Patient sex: M
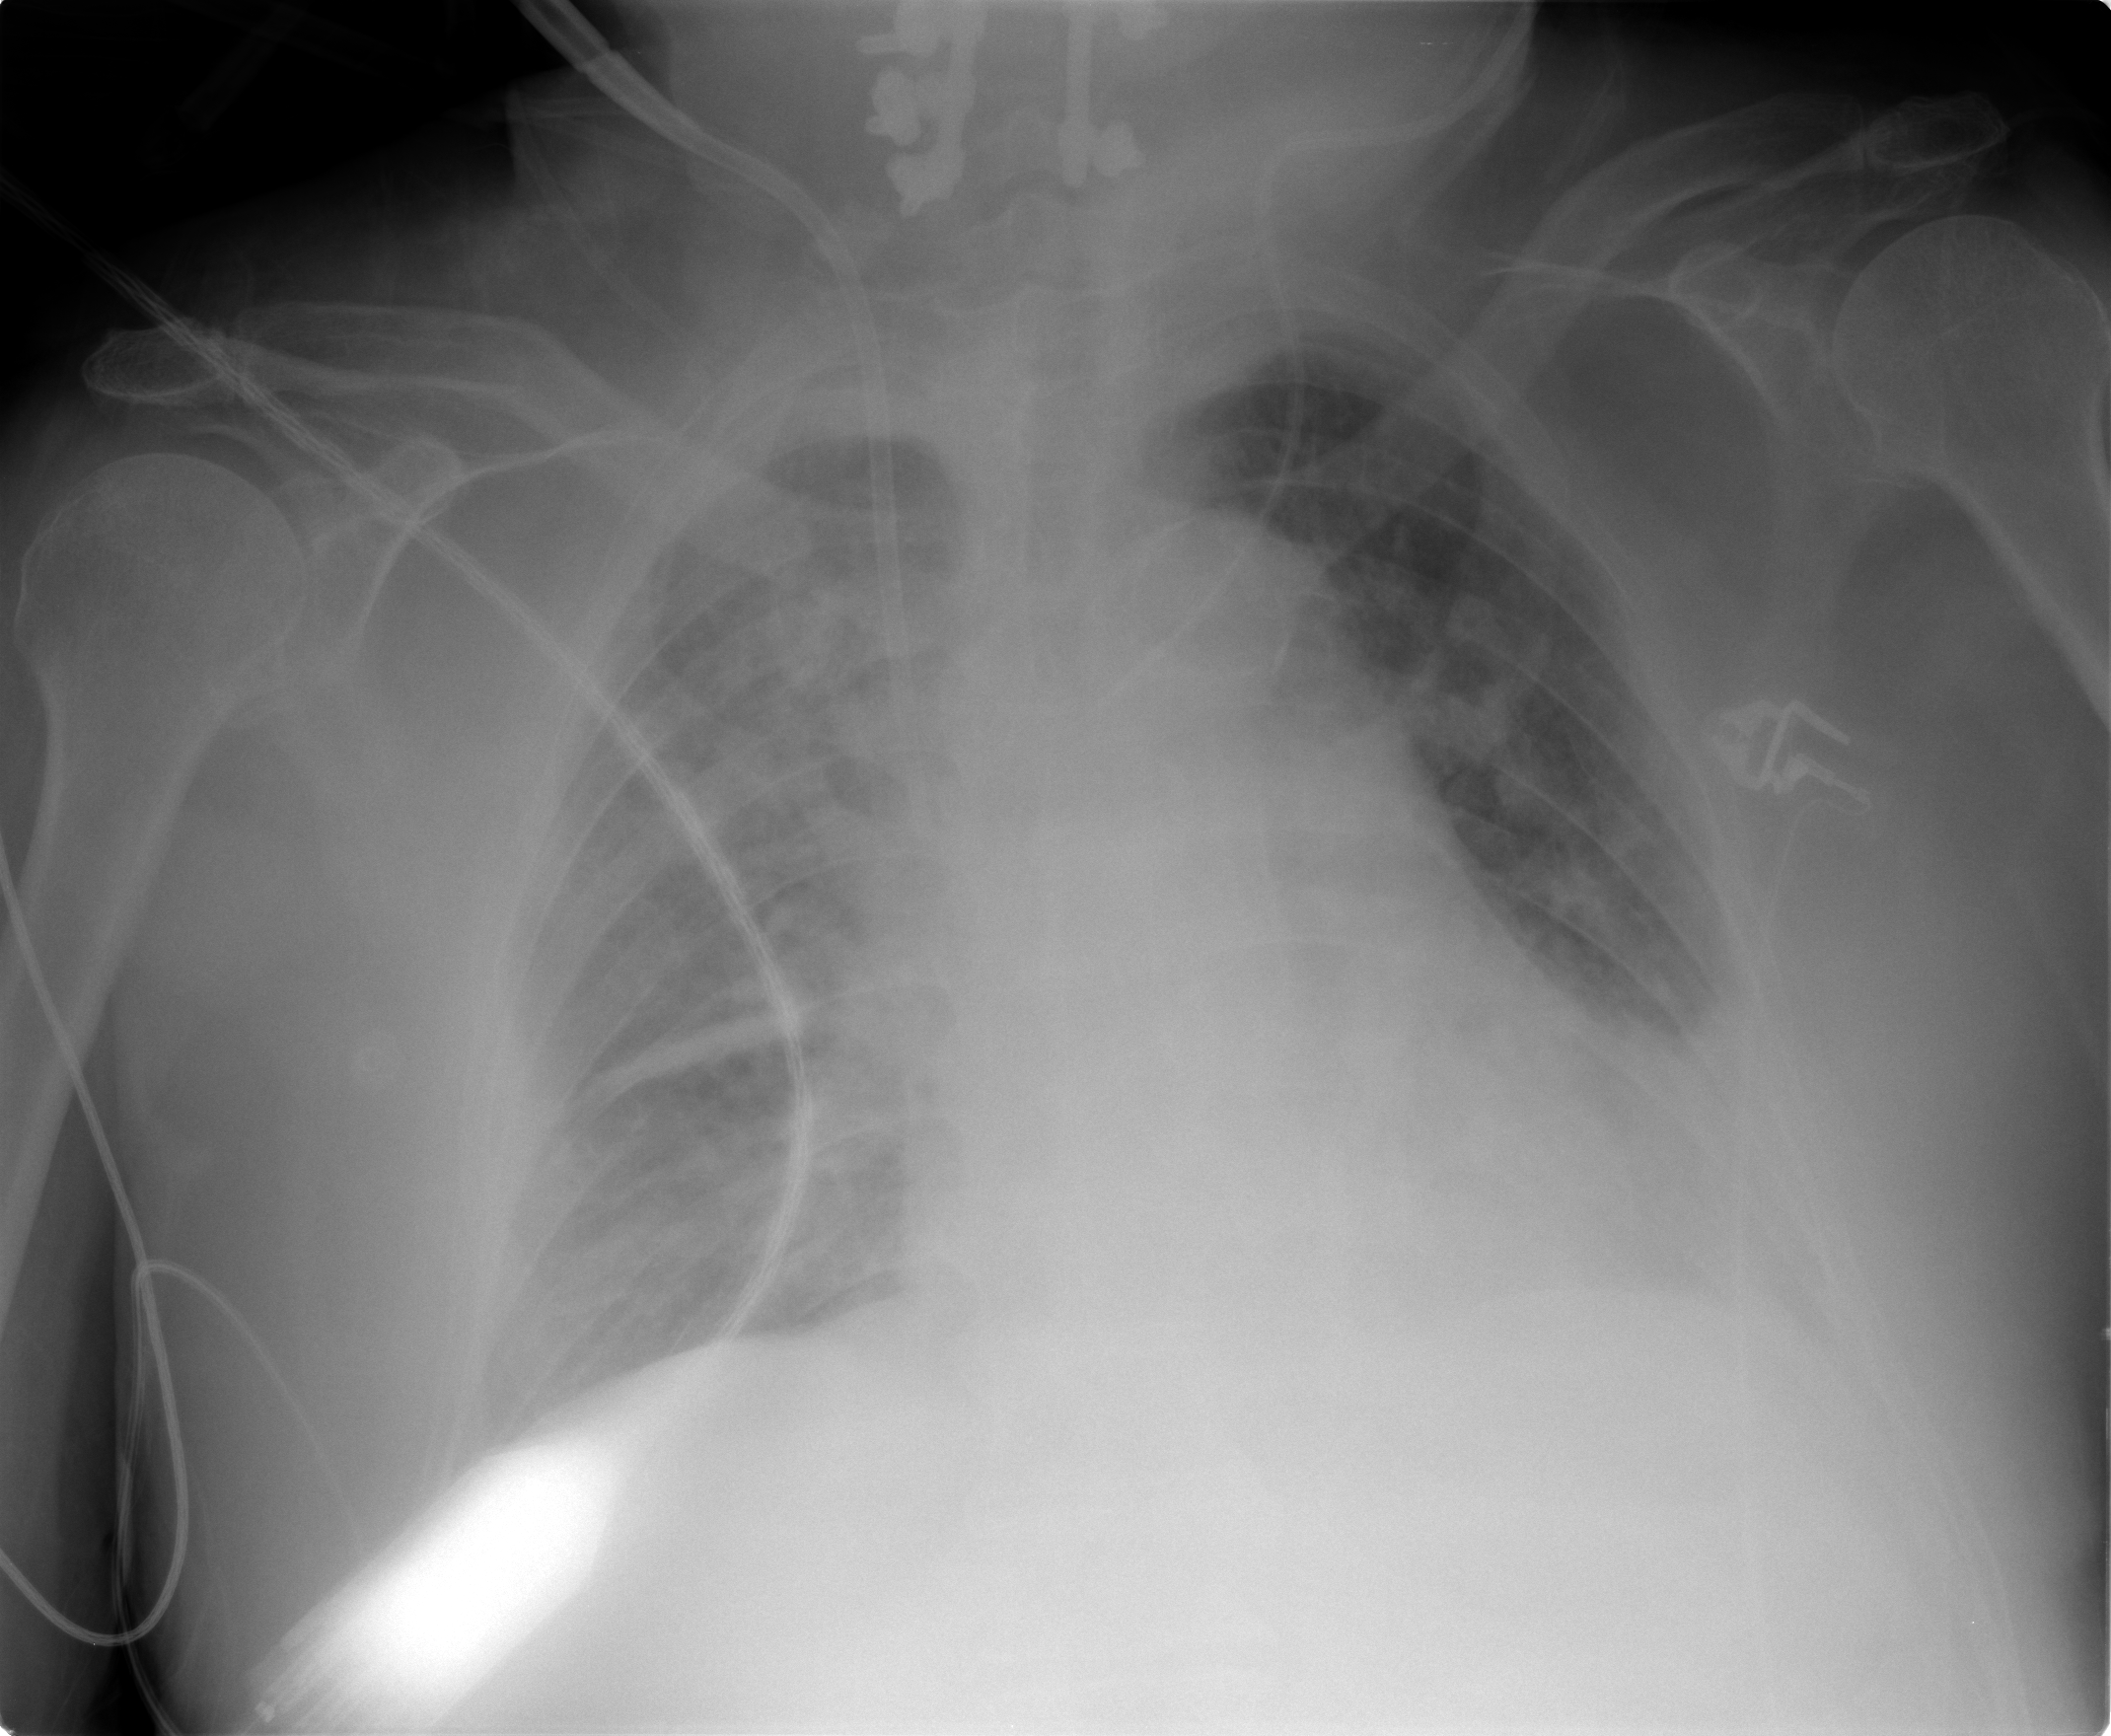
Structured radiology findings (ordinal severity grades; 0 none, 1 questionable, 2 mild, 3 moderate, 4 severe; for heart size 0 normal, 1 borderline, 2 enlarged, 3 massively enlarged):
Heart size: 2
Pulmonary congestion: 2
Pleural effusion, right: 1
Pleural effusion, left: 2
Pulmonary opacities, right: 3
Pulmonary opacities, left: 2
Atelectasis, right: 2
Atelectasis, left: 2